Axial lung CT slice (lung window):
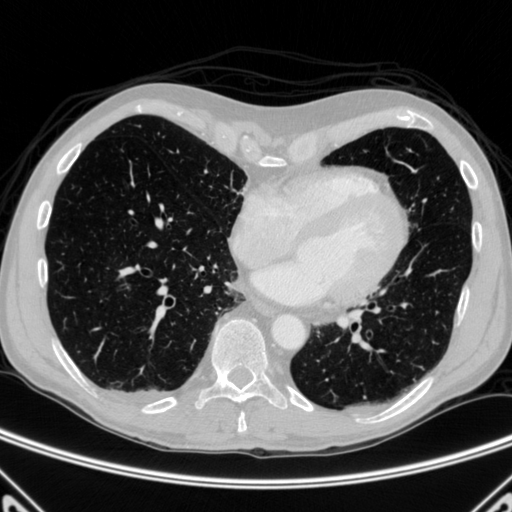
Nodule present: no